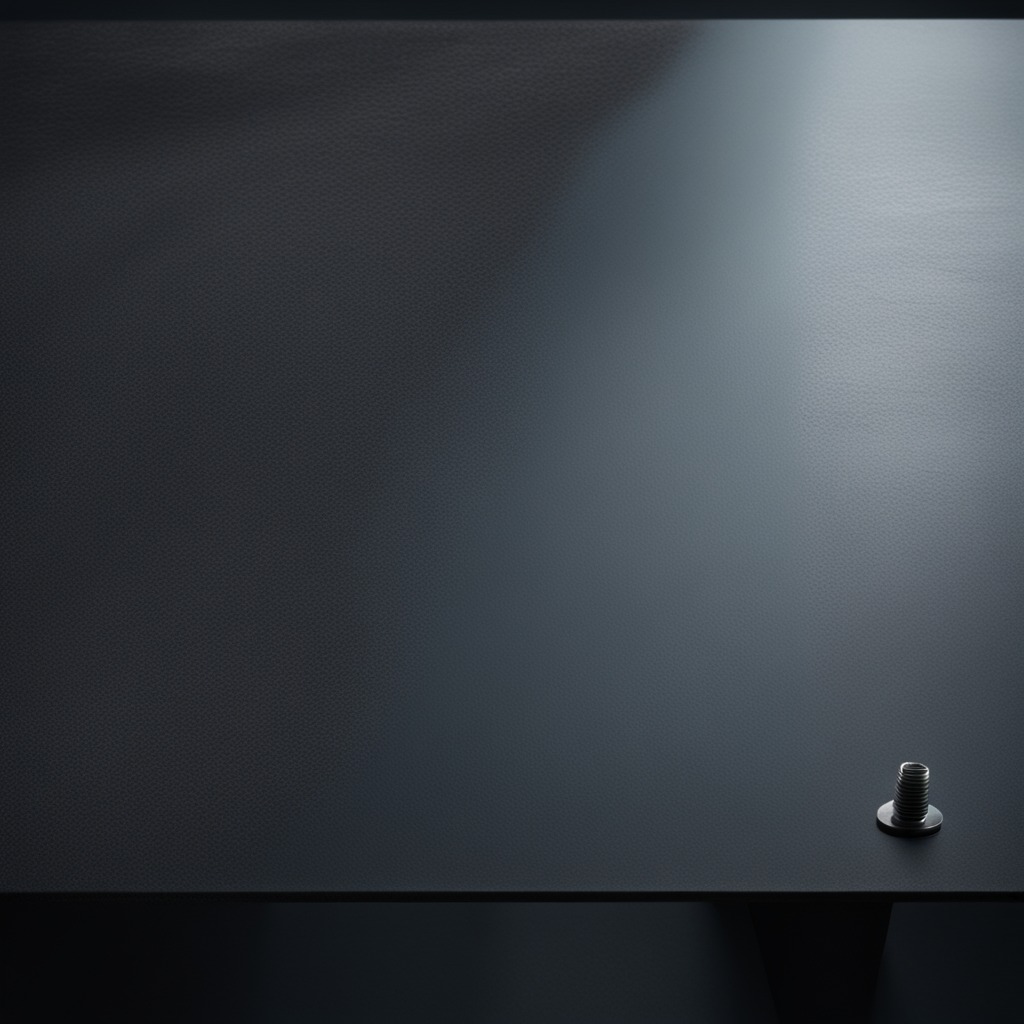
A metal screw is lying on a clean granite table inside a workshop at night dim ambient light soft shadows worn but